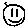
Label: smiley face